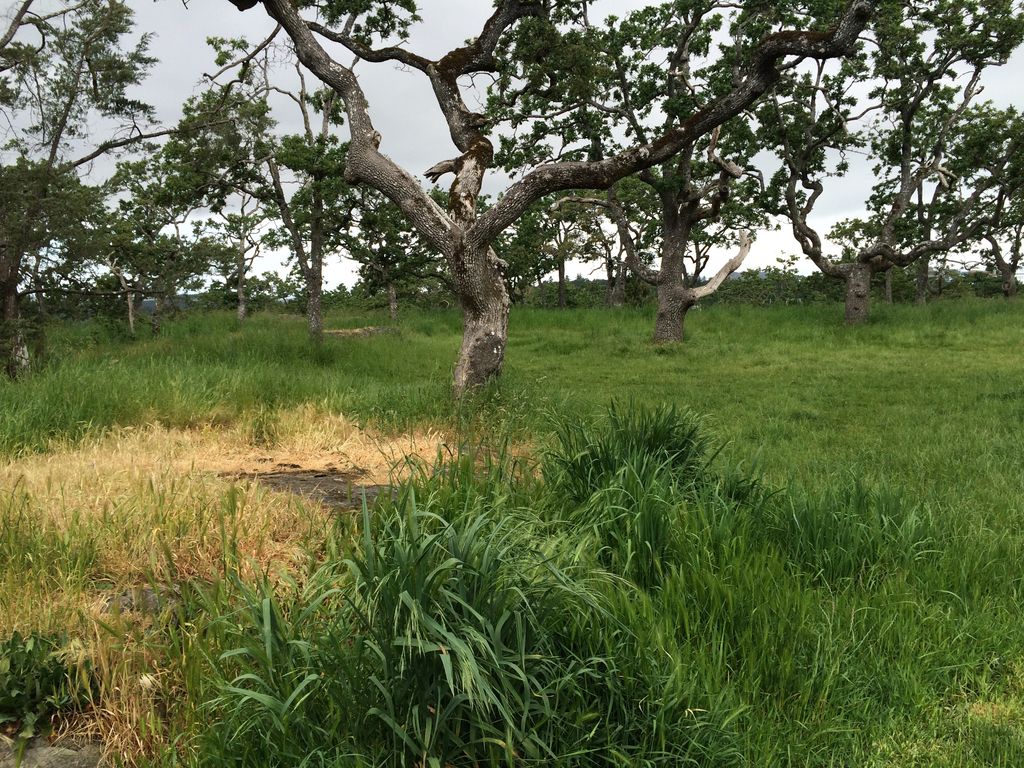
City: victoria